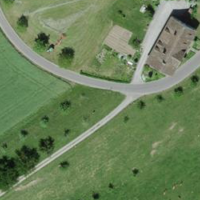
EUNIS habitat code: 25
Species observed at this site:
Geranium pyrenaicum
Knautia arvensis